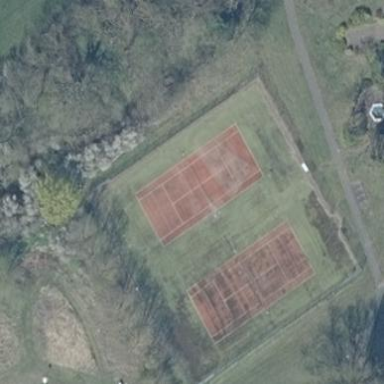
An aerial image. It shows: Tennis court on the leisure land pitch.